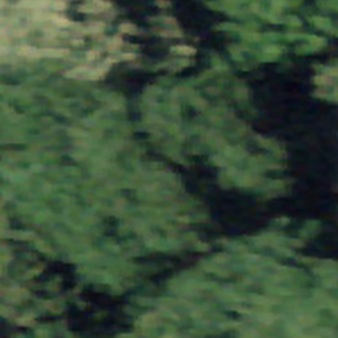
Label: other